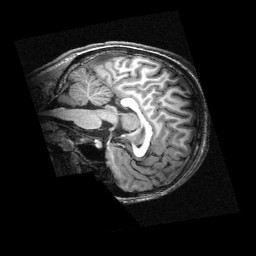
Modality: T1w
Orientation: sagittal
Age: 14
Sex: male
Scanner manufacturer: siemens
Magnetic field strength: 3 T
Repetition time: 2.3 s
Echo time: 0.00336 s